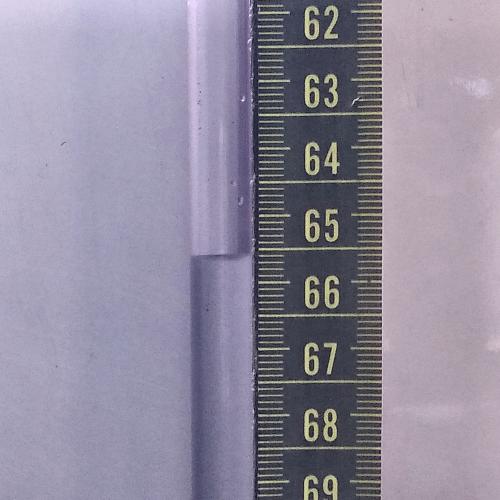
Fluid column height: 65.6 cm